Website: ulta-beauty
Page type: account-dashboard
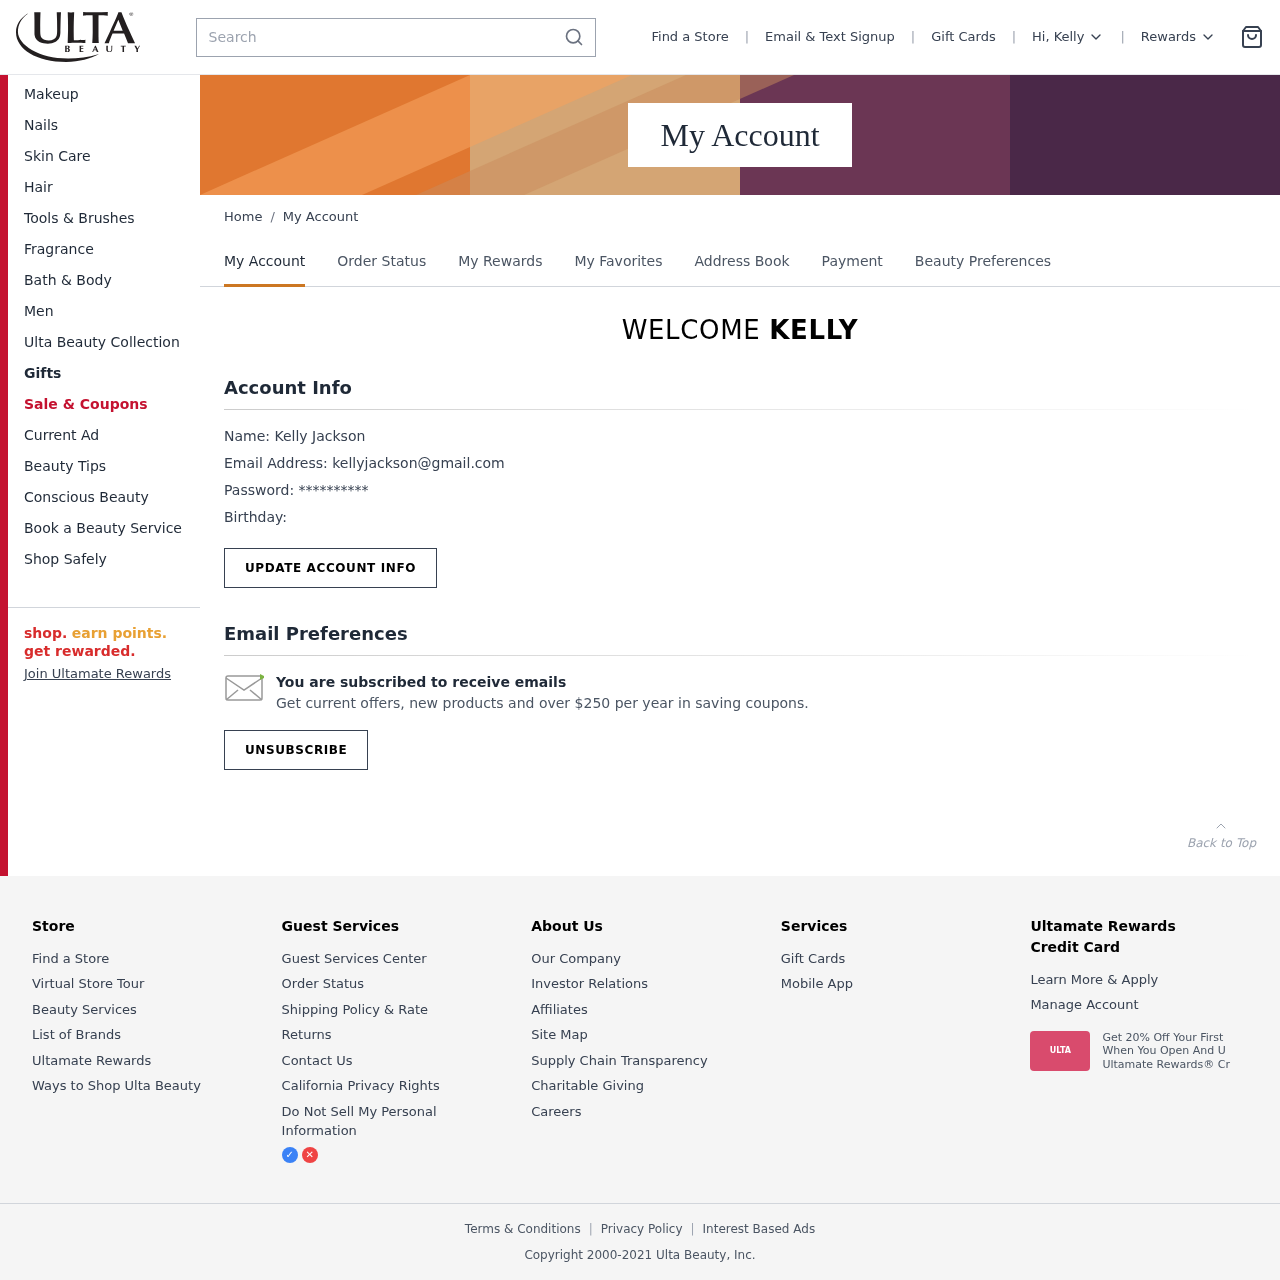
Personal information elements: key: PII_EMAIL
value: kellyjackson@gmail.com
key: PII_FIRSTNAME
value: Kelly
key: PII_FIRSTNAME
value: KELLY
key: PII_FULLNAME
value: Kelly Jackson
Search elements: key: HEADER_SEARCH
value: Search